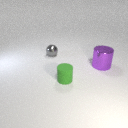
large purple metal cylinder in front of small gray metal sphere